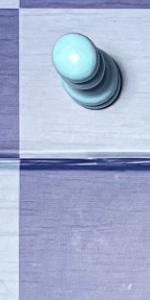
Label: Empty